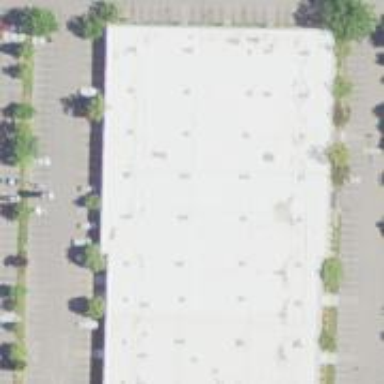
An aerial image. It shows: Commercial office building.